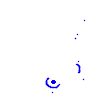
Particle: pion